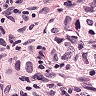
Metastatic tissue present: yes